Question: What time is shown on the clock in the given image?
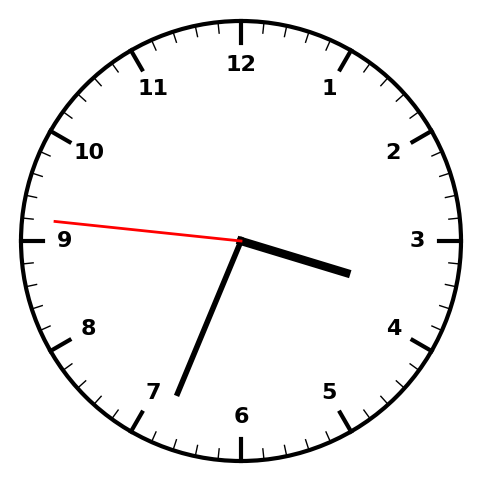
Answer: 03:33:46